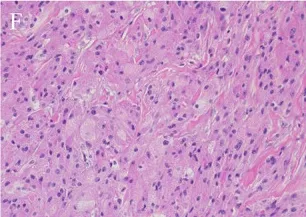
Histopathological features of the tumor. (F) Granular and intensely eosinophilic cytoplasm and some cytoplasms are vacuolated (H&E stain, x 200).
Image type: pathology (h&e)